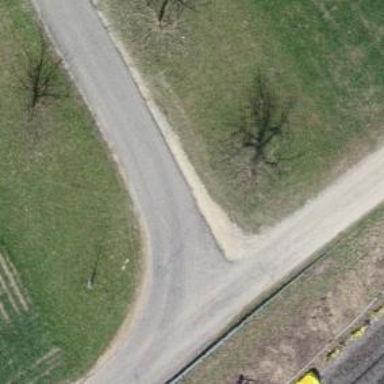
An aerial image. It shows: Well-maintained track road with grade 1 tracktype.